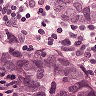
Metastatic tissue present: yes